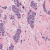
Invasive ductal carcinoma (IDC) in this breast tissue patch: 1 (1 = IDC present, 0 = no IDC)